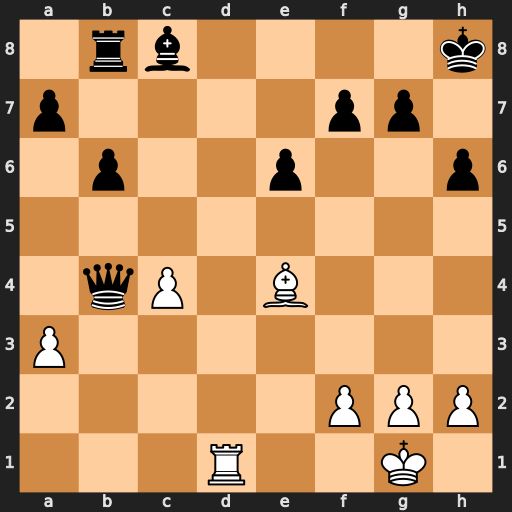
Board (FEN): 1rb4k/p4pp1/1p2p2p/8/1qP1B3/P7/5PPP/3R2K1
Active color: w
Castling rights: -
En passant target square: -
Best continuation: Rd8+ Qf8 Rxf8#